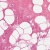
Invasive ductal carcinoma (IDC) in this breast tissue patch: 0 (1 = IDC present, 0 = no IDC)